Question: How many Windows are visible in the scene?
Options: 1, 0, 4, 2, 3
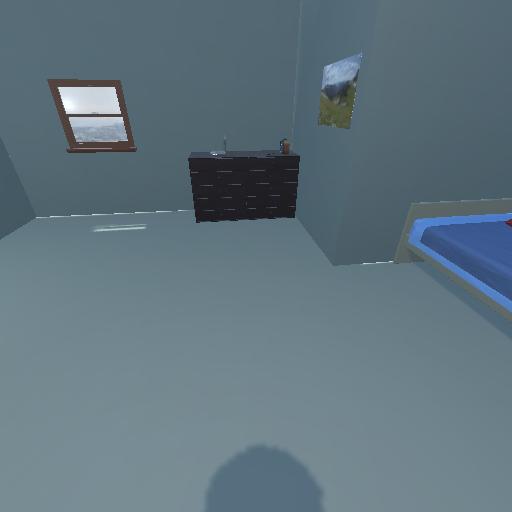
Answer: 1